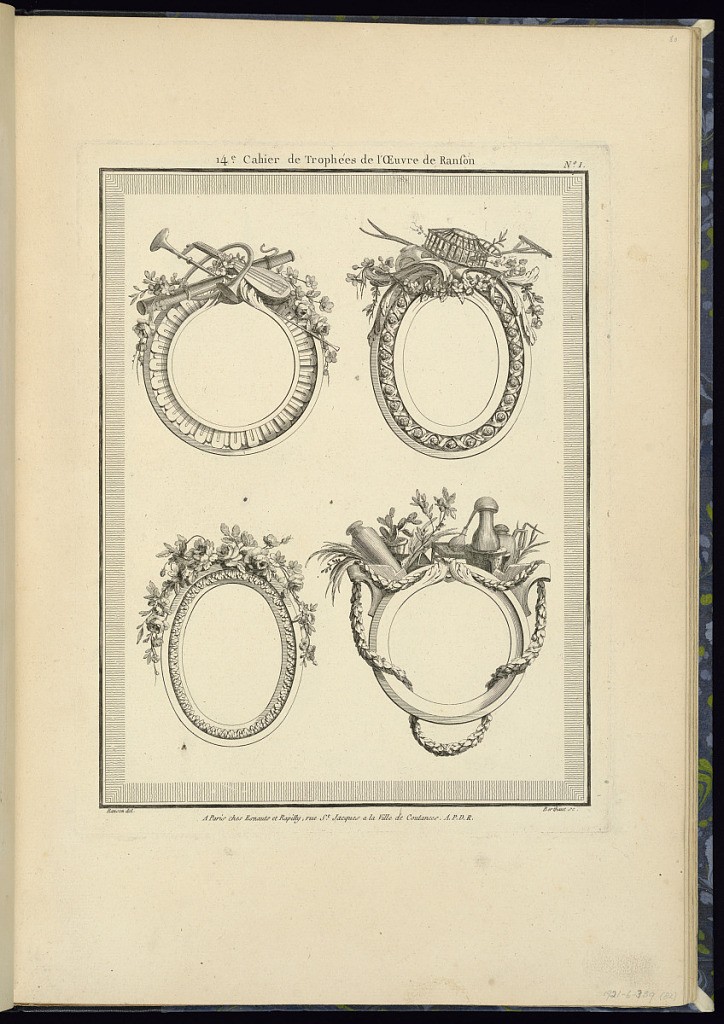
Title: Title Page
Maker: Pierre Ranson, French, 1736–1786
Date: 1778
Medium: Etching on laid paper
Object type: Print
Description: Title page and design for four medallions or frames, oval and round, decorated with moldings and topped with trophies. The ornament and motifs include a ribbon and rosettes repeat pattern, leaves, festoon of leaves, fluting, scrolling acanthus leaves (rinceaux), flowers, musical instruments, lute, horn, oboe, agricultural tools, rake, stick, basket, jugs, potted succulents, leaves, and a distilling apparatus. The plate is titled, signed, and numbered.